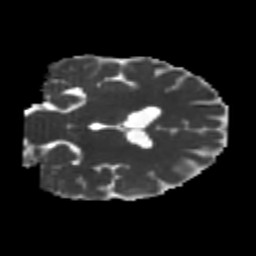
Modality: MD
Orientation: coronal
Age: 24
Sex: male
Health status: healthy
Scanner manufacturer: philips
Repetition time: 7.384 s
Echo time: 0.08599 s